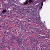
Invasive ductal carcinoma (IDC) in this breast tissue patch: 0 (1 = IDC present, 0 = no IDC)